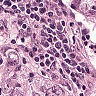
Metastatic tissue present: yes